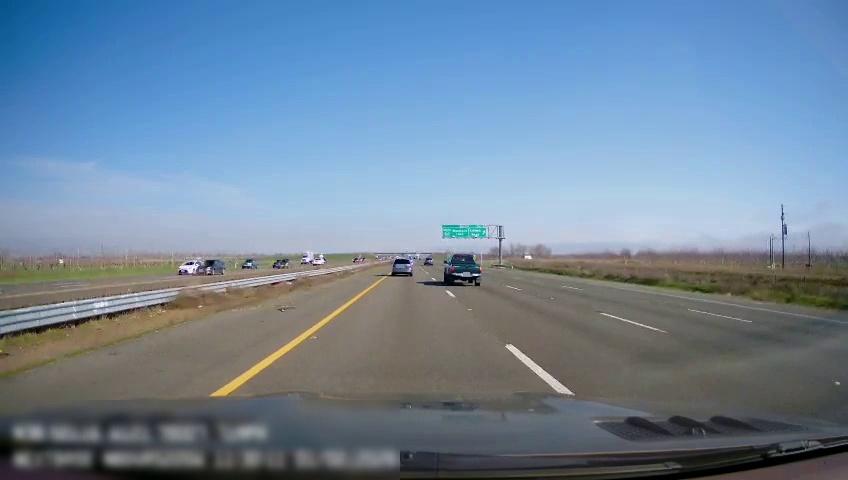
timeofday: Day
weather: Sunny
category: Drivable Space
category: Drivable Space
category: Vehicles | SUV
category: Vehicles | SUV
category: Vehicles | SUV
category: Vehicles | Car
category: Vehicles | Car
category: Vehicles | SUV
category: Vehicles | Truck
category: Vehicles | SUV
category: Vehicles | Truck
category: Lanes | Current Lane
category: Lanes | Current Lane
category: Lanes | Alternate Lane
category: Lanes | Alternate Lane
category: Lanes | Alternate Lane
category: Lanes | Opposite Lane
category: Traffic | Signs